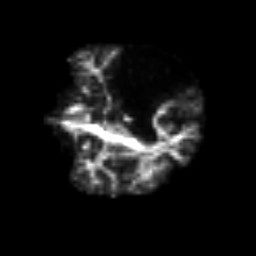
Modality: FA
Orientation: coronal
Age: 64
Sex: male
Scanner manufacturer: siemens
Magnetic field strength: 3 T
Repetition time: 3.2 s
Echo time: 0.081 s